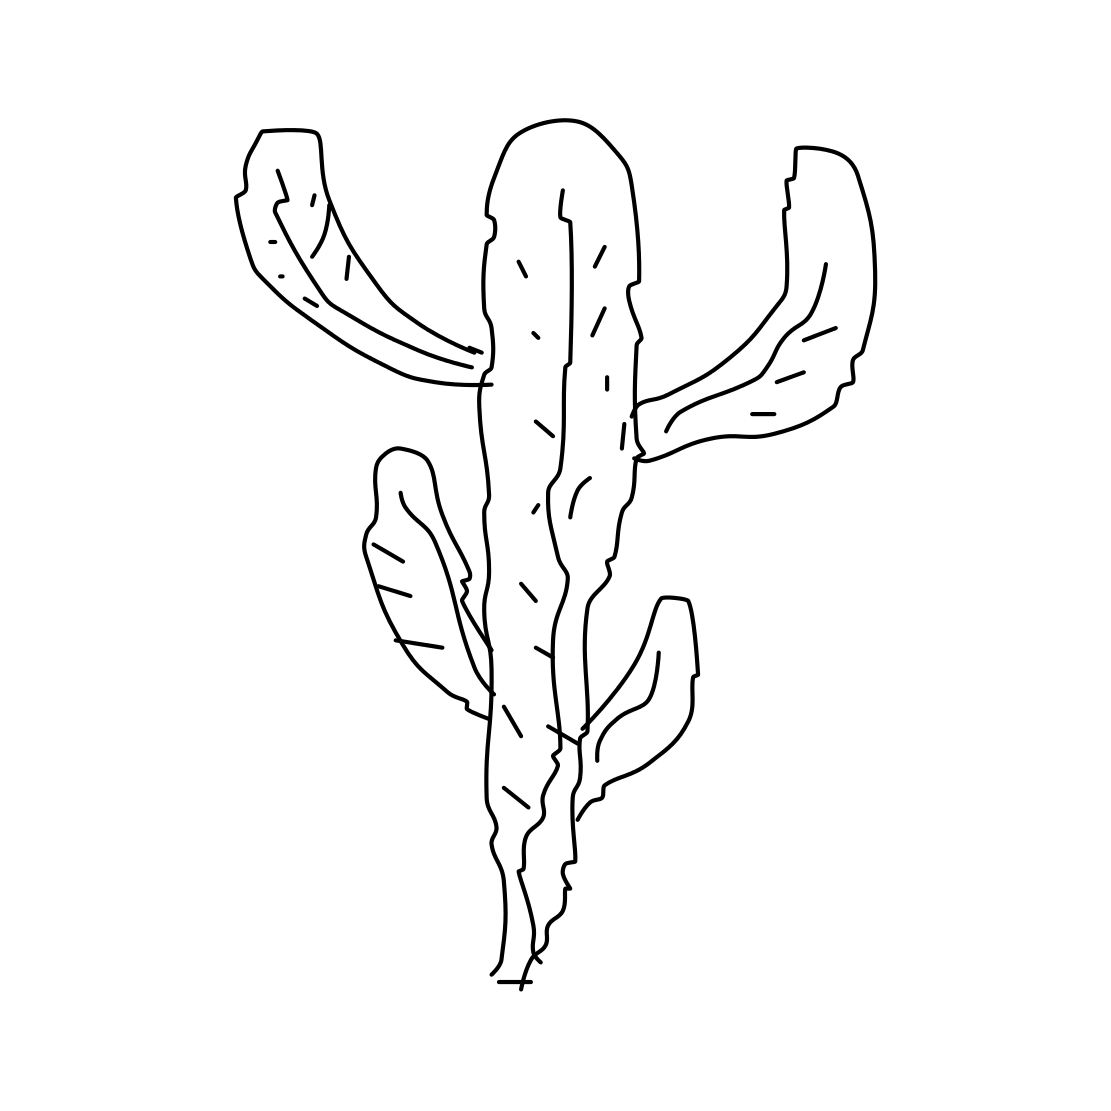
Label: cactus